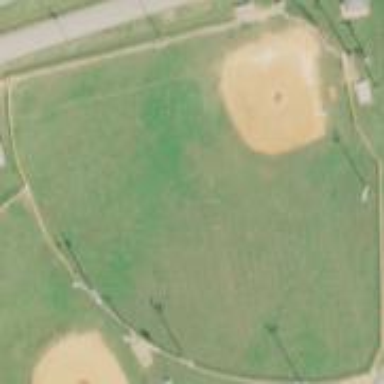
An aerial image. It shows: Baseball pitch for leisure land activities.